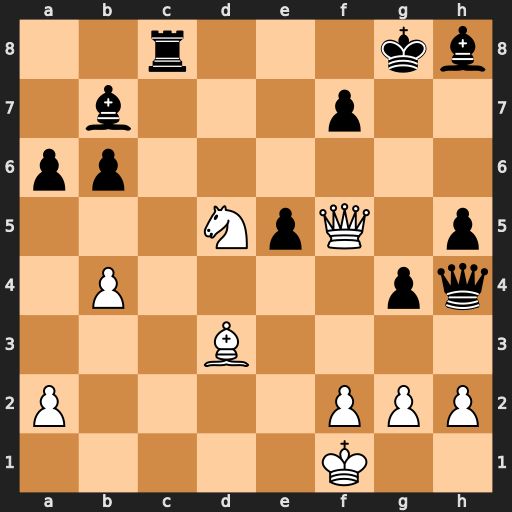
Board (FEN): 2r3kb/1b3p2/pp6/3NpQ1p/1P4pq/3B4/P4PPP/5K2
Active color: w
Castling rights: -
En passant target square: -
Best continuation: Qh7+ Kf8 Qxh8#